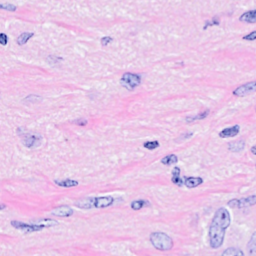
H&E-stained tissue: Breast